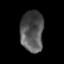
Tissue: lung
Cell type: T cells
Senescence score: 0.2432
Nuclear area (px): 929
Mean DAPI intensity: 81.75